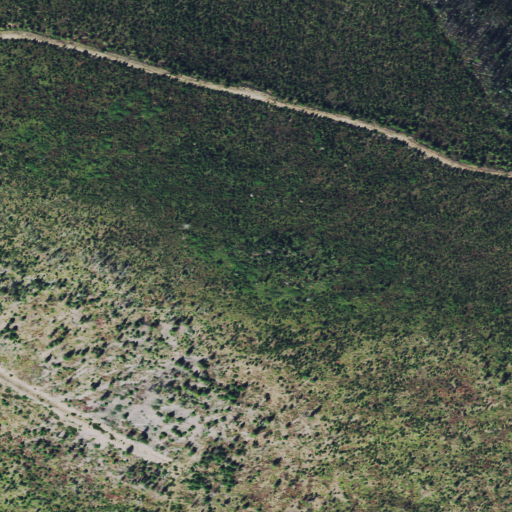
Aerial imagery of mountain in Montana named Olson Peak containing evergreen forest and shrub